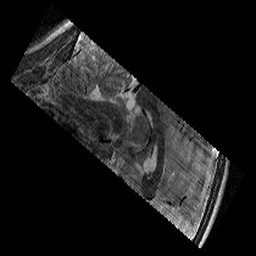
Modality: T2w
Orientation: sagittal
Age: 9
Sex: male
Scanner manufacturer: siemens
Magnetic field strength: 3 T
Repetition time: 9.23 s
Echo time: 0.067 s